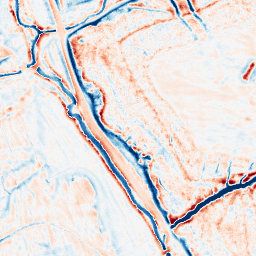
Category: edge_preserving
Decomposition family: bilateral
Decomposition parameters: d: 15
sigma_color: 150
sigma_space: 150
Upsampling method: lanczos
Upsampling parameters: scale: 8
Upsampling scale: 8